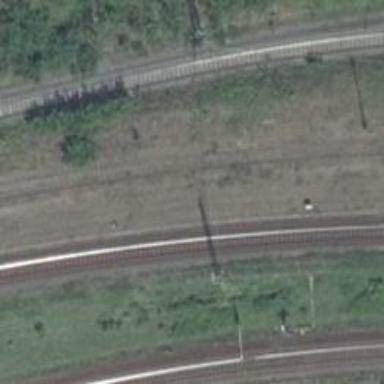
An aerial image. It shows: Abandoned railway.